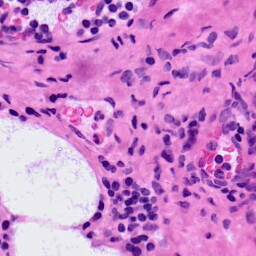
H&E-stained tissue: LymphNode